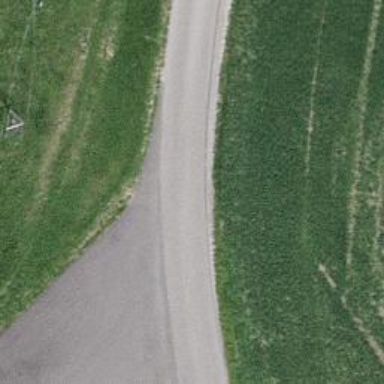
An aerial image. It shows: Unclassified road with asphalt surface.